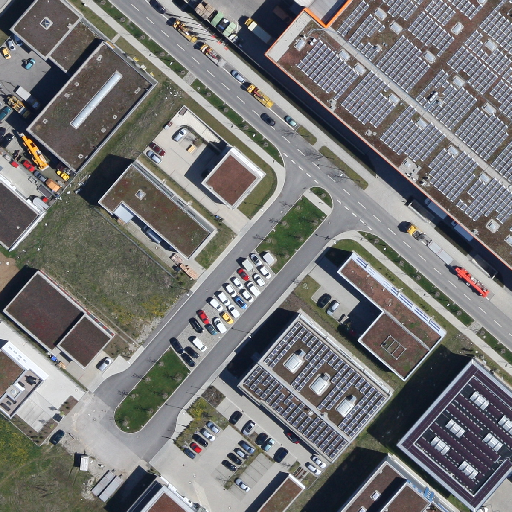
Referring expression: impervious surface